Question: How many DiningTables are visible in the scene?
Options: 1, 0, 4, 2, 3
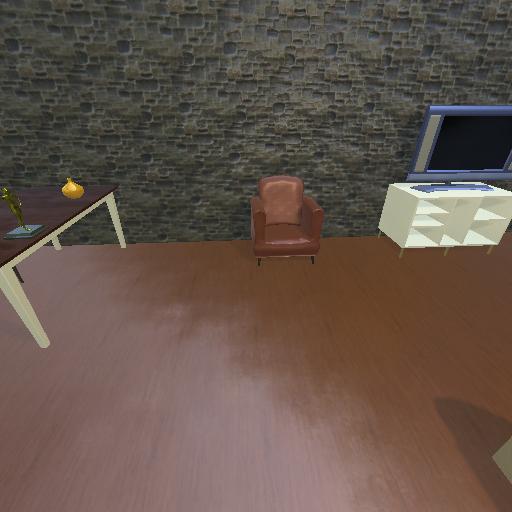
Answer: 1